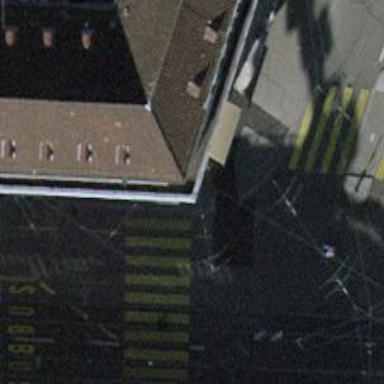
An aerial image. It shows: Kerb barrier.